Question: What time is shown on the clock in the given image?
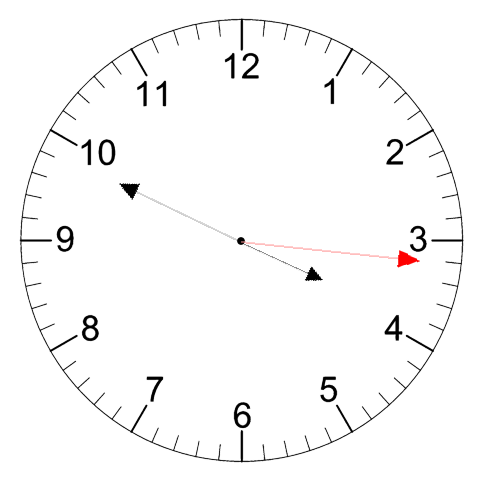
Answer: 03:49:16